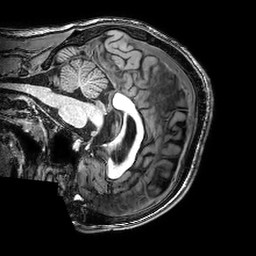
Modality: T1w
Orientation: sagittal
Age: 23
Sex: male
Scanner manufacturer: philips
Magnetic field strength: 3 T
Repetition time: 0.008267 s
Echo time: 0.0038 s